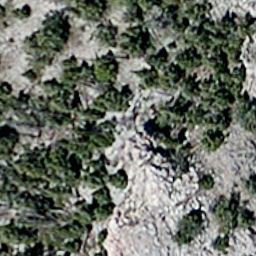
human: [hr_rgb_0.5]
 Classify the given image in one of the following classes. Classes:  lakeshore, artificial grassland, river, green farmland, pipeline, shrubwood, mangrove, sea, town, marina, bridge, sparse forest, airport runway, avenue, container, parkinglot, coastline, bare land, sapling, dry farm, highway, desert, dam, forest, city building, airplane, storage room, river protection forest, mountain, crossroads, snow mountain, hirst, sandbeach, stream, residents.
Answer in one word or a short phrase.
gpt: sparse forest